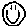
Label: smiley face